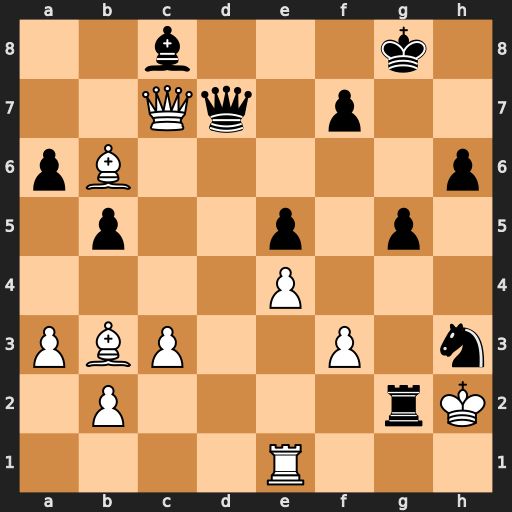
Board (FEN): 2b3k1/2Qq1p2/pB5p/1p2p1p1/4P3/PBP2P1n/1P4rK/4R3
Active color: w
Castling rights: -
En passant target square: -
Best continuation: Kxg2 Qd2+ Kf1